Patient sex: F
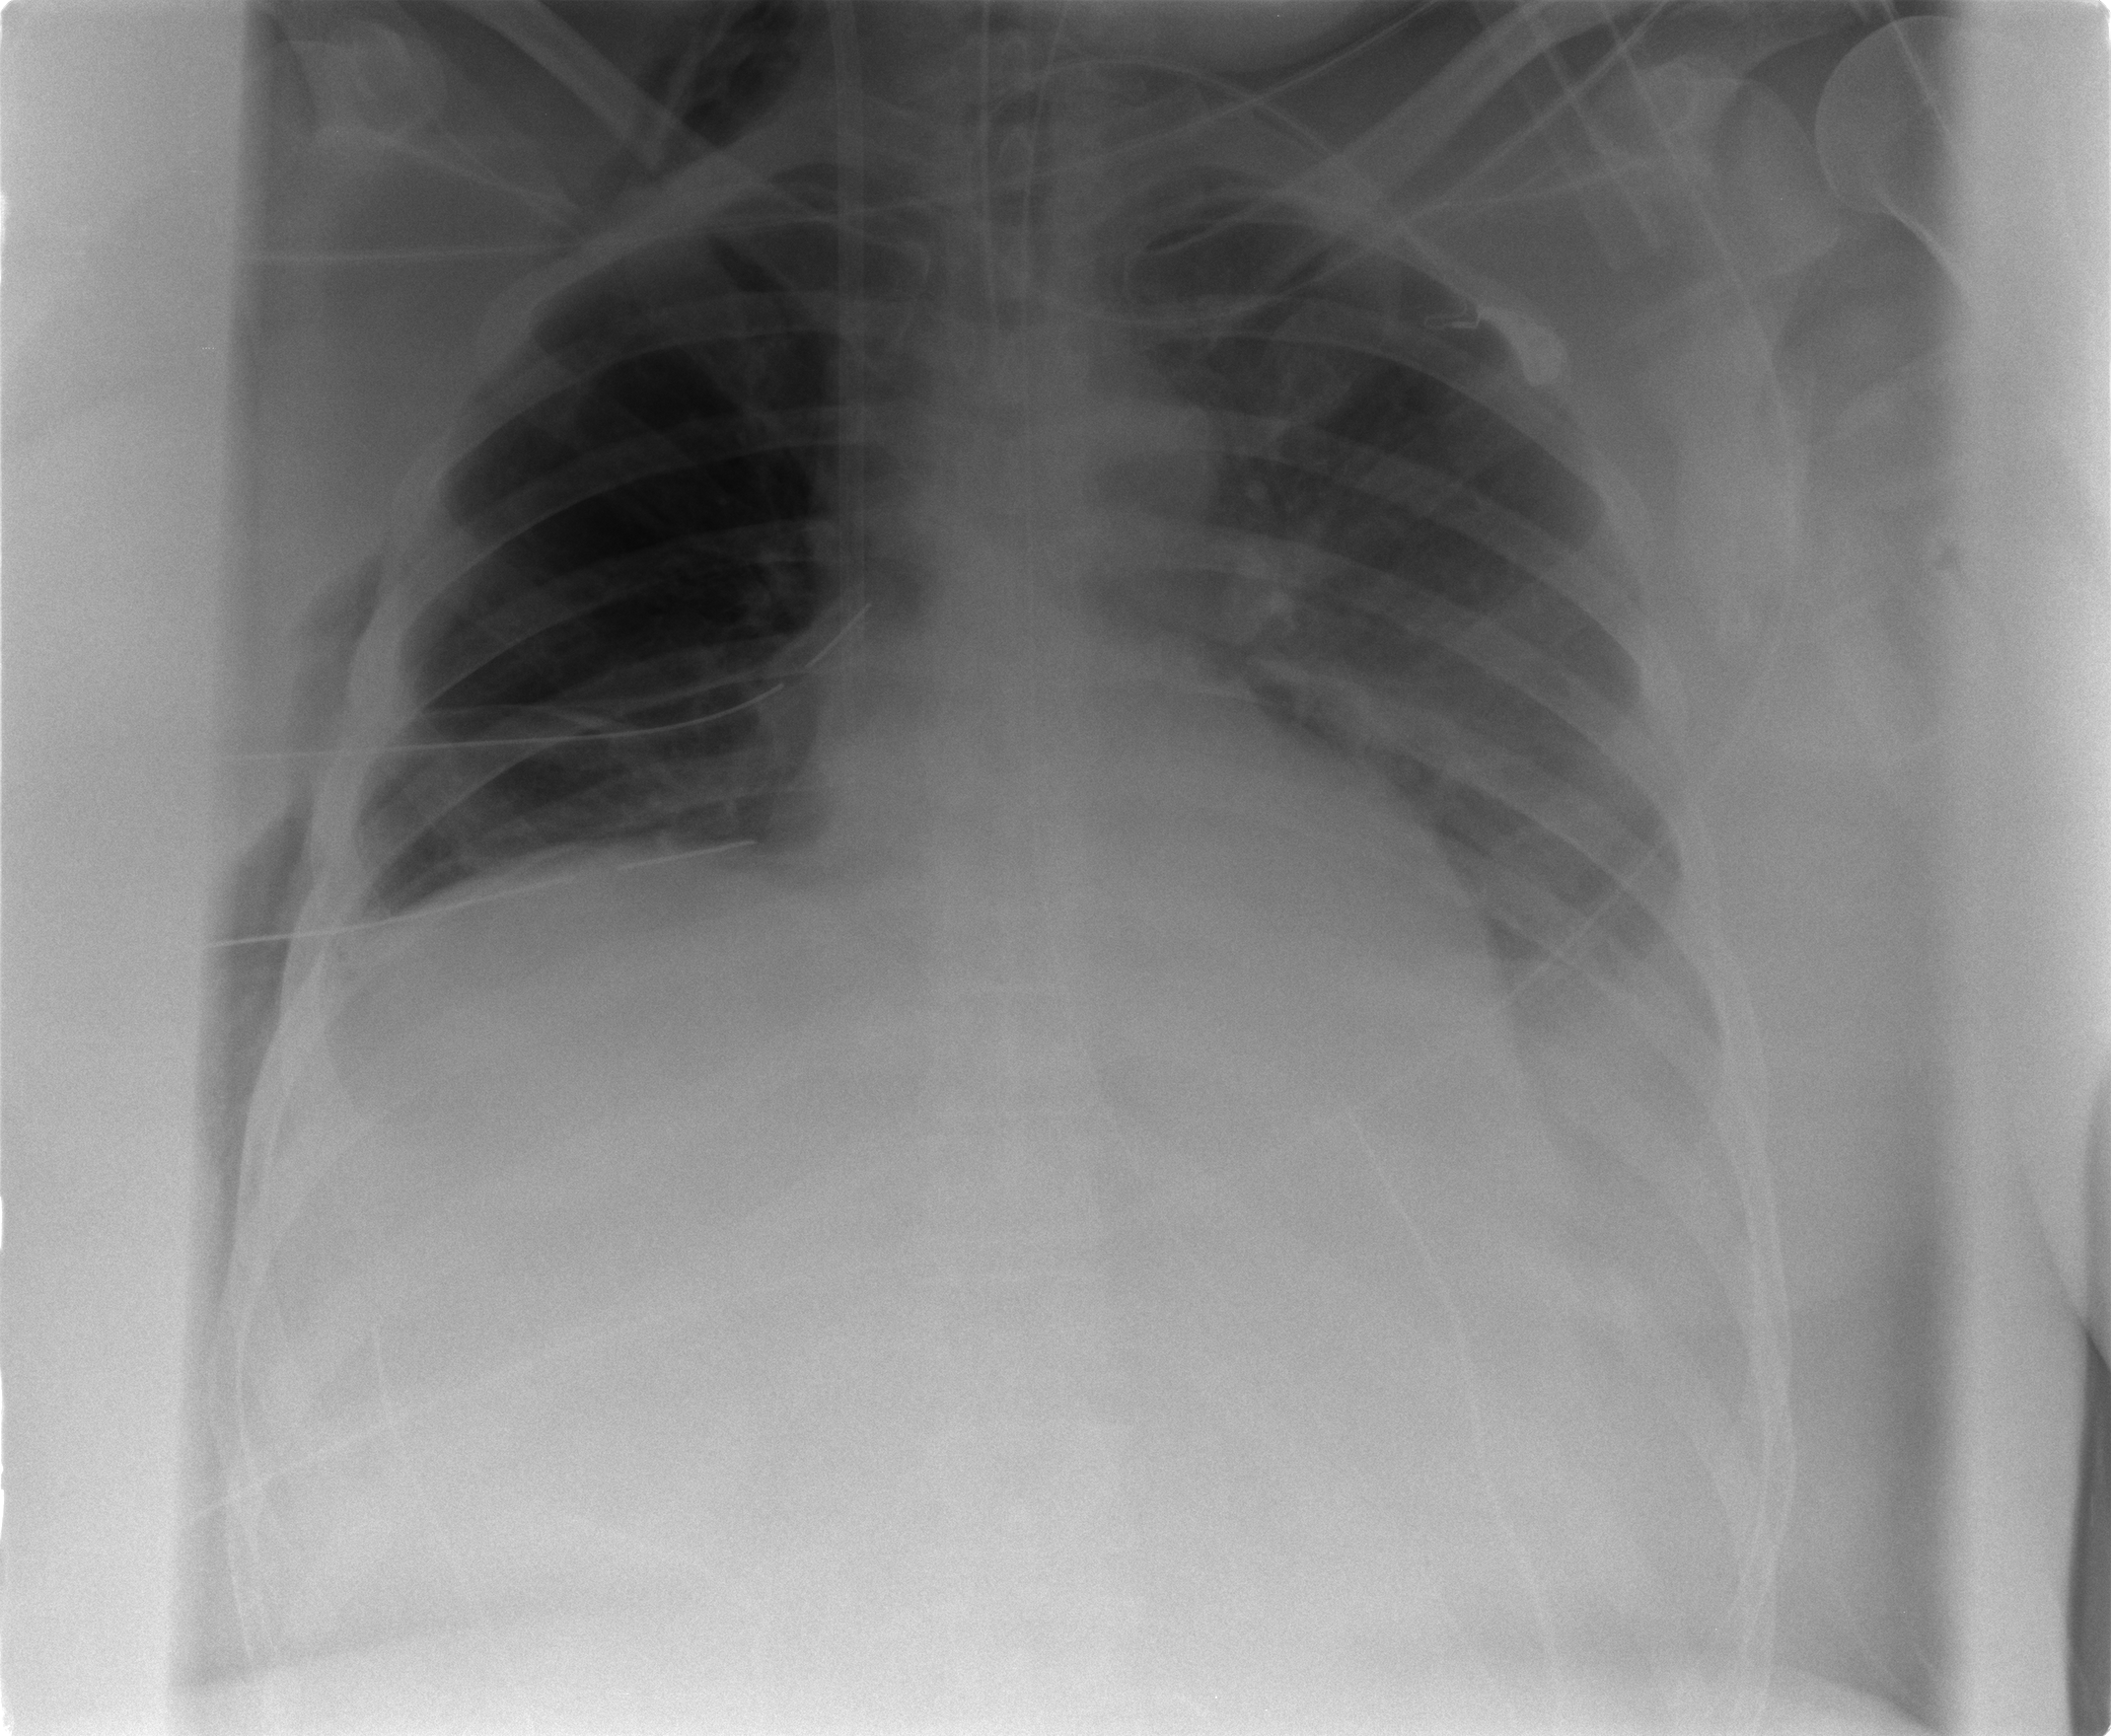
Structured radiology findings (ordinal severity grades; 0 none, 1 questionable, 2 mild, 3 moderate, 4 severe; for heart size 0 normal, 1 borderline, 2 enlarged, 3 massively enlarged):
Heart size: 0
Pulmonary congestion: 2
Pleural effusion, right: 0
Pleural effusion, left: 2
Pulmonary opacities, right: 0
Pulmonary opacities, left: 2
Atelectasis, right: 2
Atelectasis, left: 2